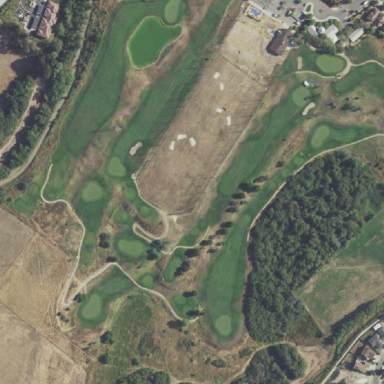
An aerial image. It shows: Golf course.